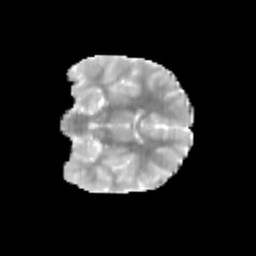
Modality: MD
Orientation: coronal
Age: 9
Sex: female
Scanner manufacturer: siemens
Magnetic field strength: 3 T
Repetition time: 3.8 s
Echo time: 0.07 s